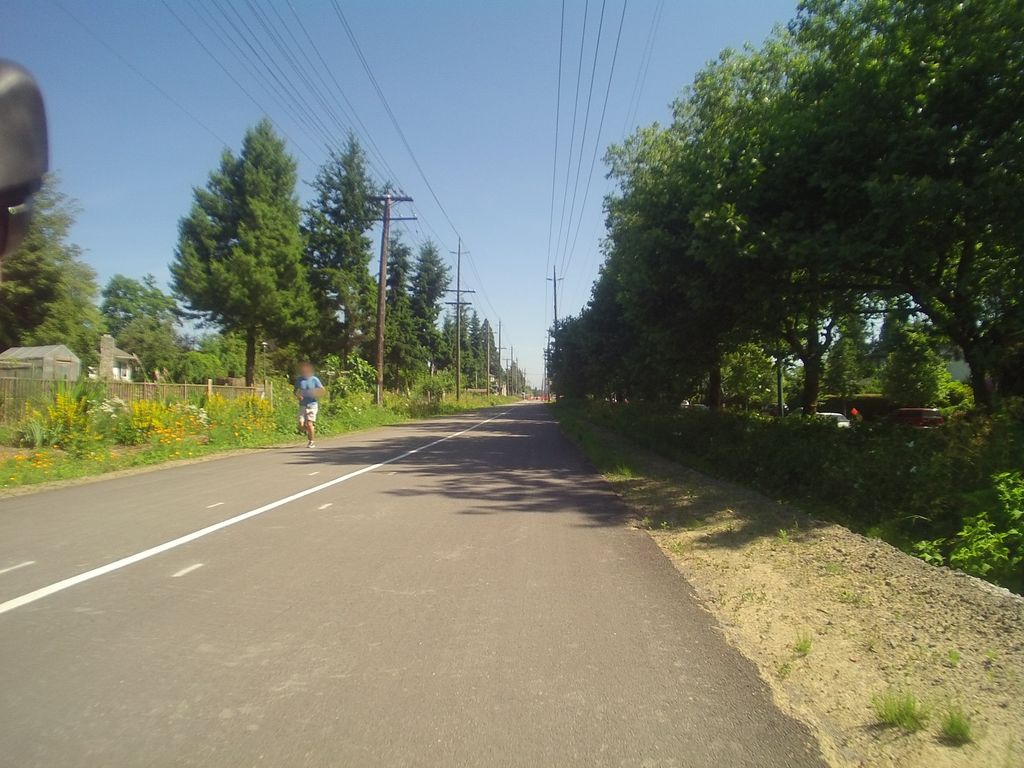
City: vancouver